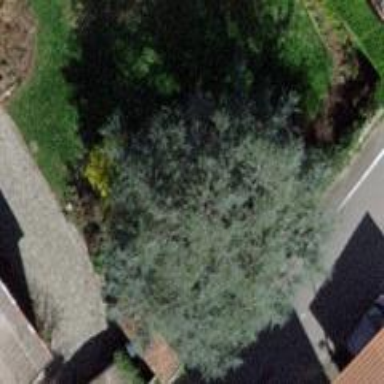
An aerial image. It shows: Evergreen needle-leaved tree.